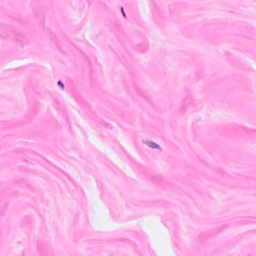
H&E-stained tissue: Breast